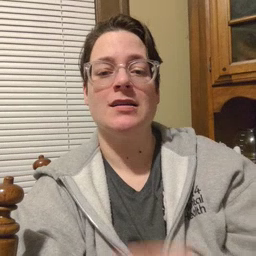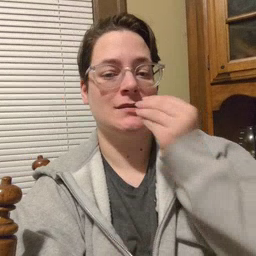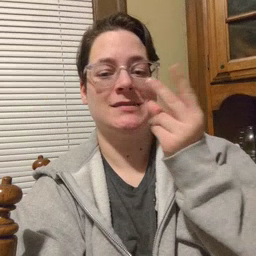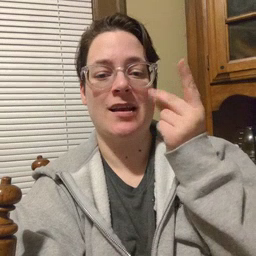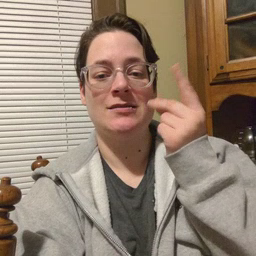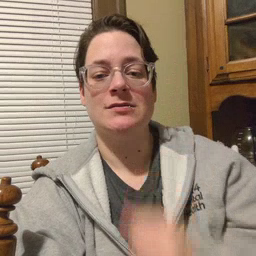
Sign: snack